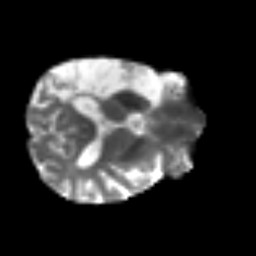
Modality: T2w
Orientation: axial
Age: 56
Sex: male
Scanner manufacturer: siemens
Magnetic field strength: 3 T
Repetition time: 3.2 s
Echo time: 0.081 s